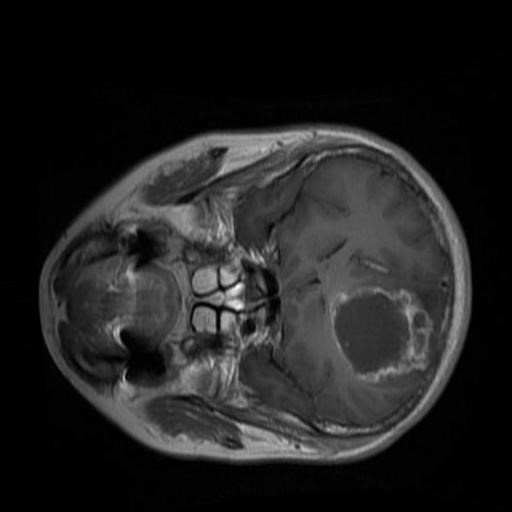
Label: brain_glioma